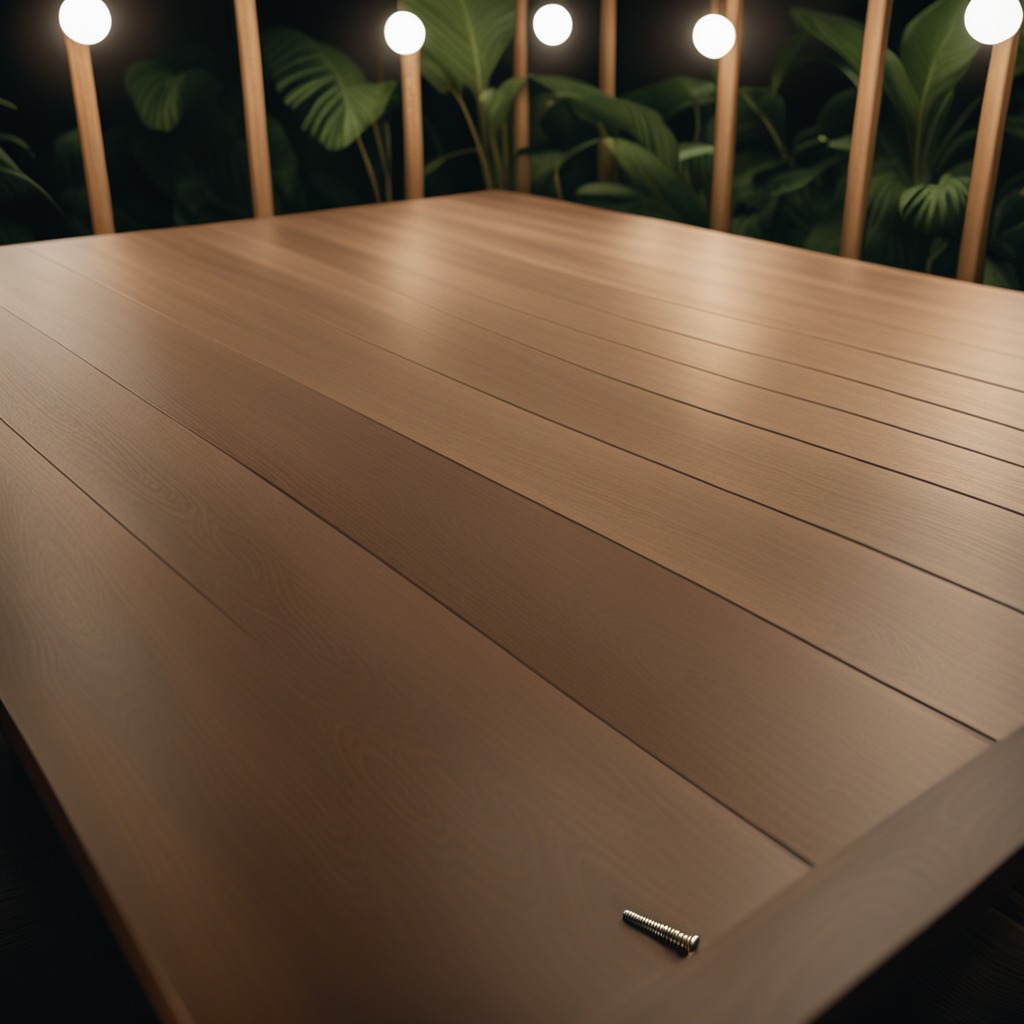
A metal screw is lying on the wooden table.